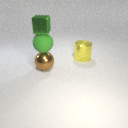
large brown metal sphere below small green metal cube